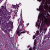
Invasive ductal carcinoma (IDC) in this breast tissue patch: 0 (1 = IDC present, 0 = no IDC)